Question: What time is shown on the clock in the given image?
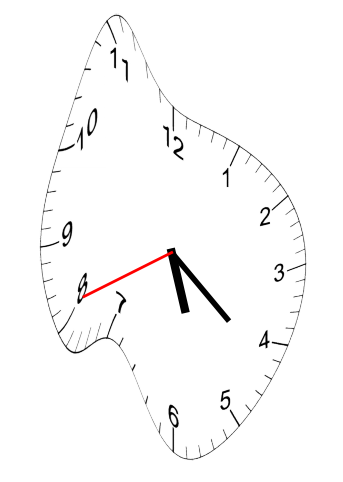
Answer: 05:21:41